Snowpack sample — Buffalo Mountain, Silverthorne, Colorado, USA (2/22/26, 2:02 PM MST)
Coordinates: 39.622, -106.113
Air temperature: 33 °F
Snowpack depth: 63 cm
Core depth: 30 cm
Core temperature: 26.6 °F
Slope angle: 11°, slope face: 116°
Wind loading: low
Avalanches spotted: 0
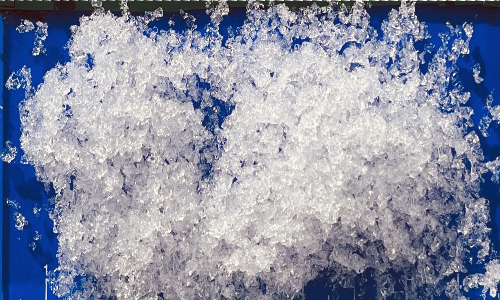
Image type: core
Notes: In a firebreak similar to site 1, minimal wind loading with no spotted avalanches (not many faces in view though)